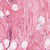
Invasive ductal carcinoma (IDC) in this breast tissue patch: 0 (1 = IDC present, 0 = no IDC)